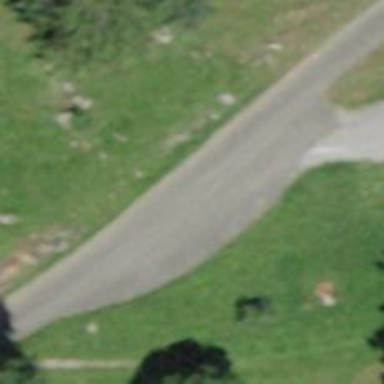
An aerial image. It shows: Passing place on the road.